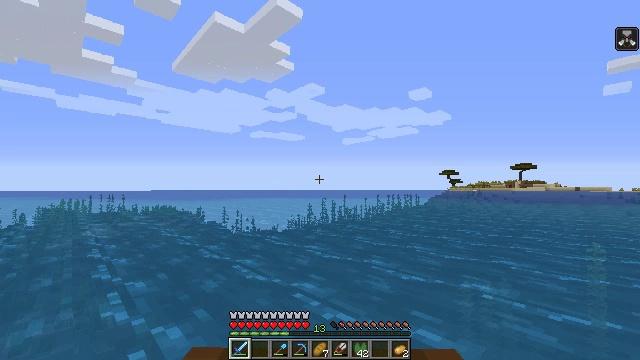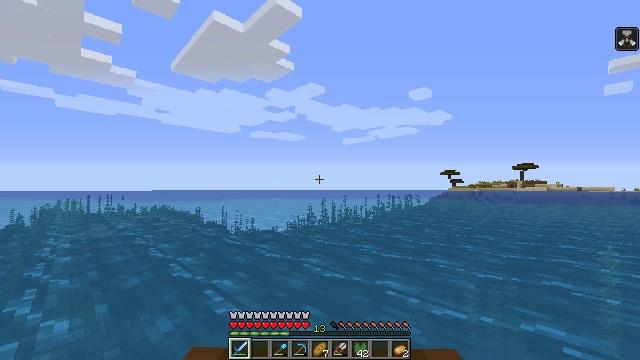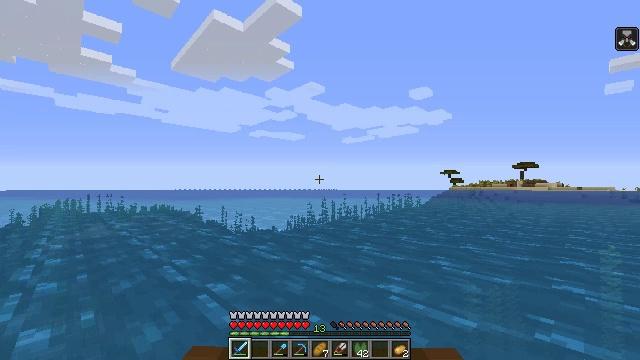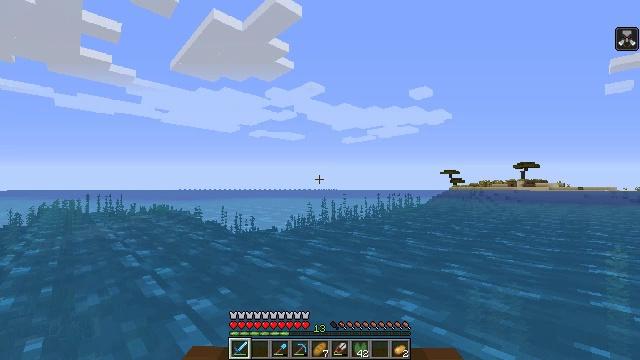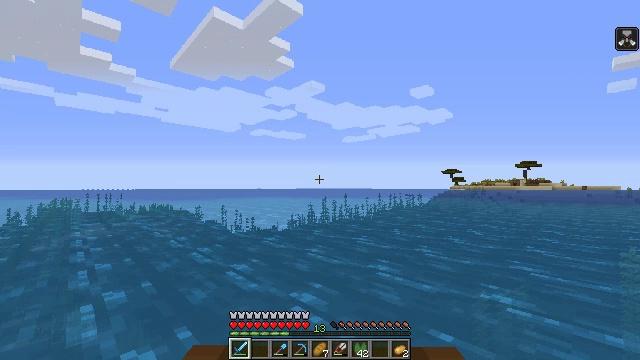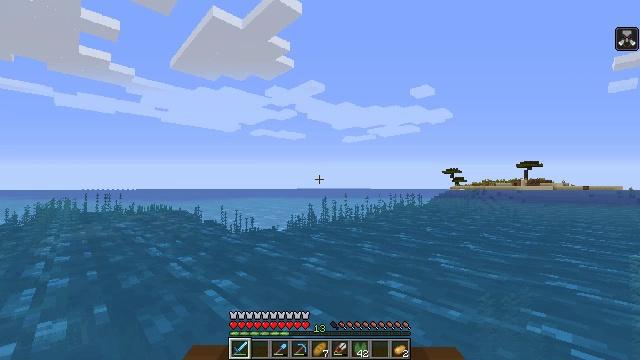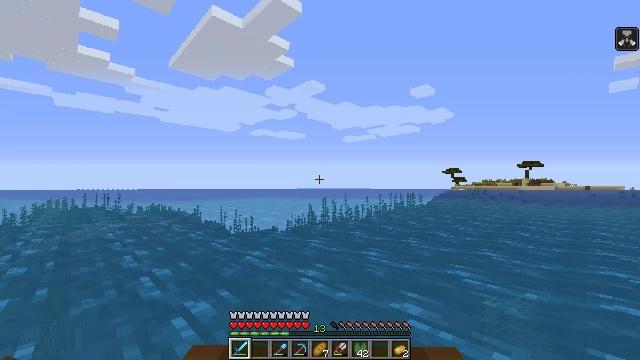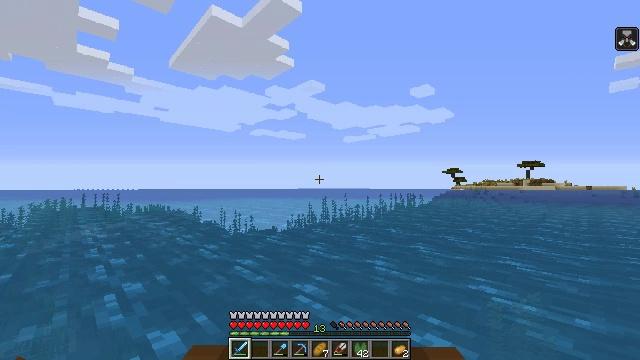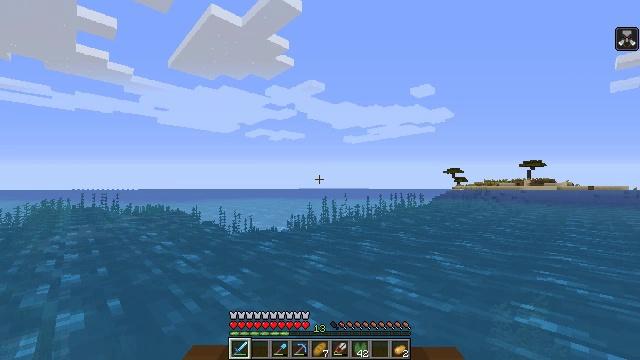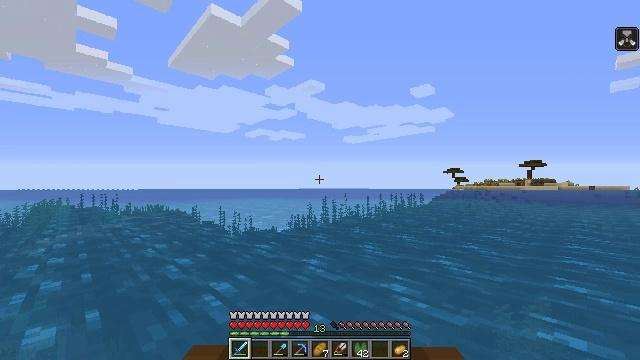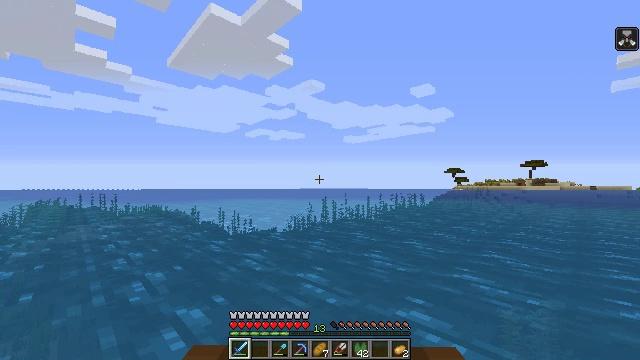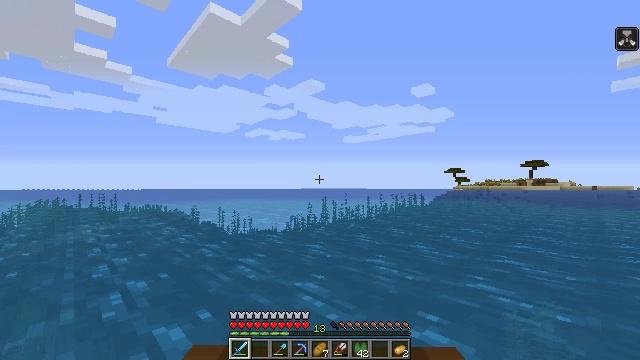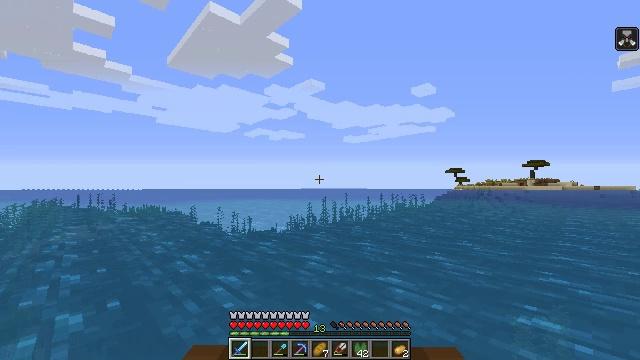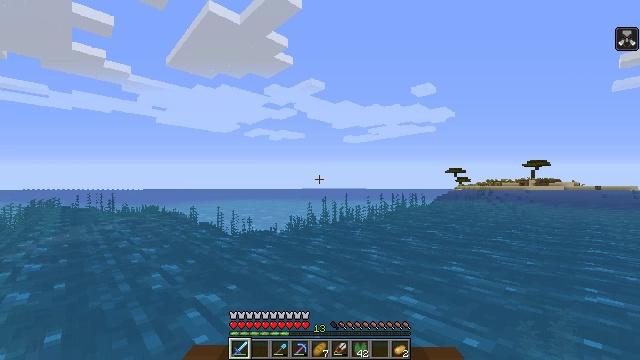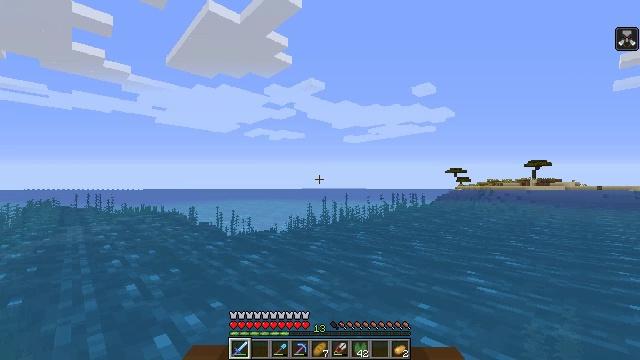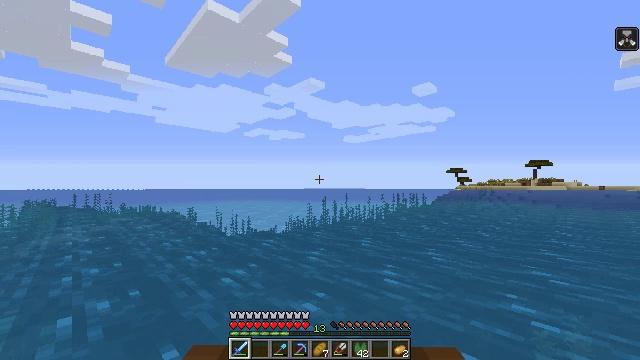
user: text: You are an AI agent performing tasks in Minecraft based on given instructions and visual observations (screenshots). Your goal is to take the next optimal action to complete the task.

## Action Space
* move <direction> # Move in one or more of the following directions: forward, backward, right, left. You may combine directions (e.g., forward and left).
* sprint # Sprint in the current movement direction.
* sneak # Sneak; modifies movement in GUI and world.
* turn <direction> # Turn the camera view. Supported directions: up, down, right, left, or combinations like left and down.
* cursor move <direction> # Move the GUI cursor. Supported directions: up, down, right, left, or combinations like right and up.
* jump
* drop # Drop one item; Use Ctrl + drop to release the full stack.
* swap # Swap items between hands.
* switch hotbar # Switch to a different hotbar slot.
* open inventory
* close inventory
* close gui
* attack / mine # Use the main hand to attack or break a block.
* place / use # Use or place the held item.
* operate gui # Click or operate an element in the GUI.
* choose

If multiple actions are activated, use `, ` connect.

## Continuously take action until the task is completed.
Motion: motion action
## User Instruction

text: Collect mossy stone bricks for building.
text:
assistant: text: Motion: move forward
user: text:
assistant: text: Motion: move forward
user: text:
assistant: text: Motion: move forward
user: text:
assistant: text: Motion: move forward
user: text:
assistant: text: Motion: move forward
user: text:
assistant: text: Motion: move forward
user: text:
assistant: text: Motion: move forward
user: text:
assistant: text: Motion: move forward
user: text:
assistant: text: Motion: move forward
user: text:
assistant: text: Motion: move forward
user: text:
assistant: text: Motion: move forward
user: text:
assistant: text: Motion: move forward
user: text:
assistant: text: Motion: move forward
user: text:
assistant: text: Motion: move forward
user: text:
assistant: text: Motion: move forward
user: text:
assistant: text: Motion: move forward
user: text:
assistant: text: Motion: move forward
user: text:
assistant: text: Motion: move forward
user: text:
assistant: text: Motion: move forward
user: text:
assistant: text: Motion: move forward
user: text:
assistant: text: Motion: move forward
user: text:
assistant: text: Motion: move forward
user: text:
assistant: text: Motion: move forward
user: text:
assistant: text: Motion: move forward
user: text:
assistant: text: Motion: move forward
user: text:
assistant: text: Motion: move forward
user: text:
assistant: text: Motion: move forward
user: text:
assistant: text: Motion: move forward
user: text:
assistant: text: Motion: move forward
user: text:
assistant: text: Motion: move forward